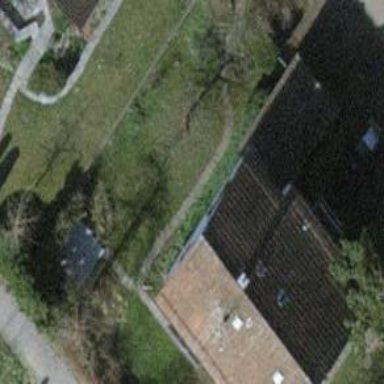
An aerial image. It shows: Detached building.